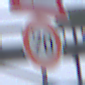
Verkehrszeichen: Geschwindigkeit70
Zusatzzeichen oben: SeitenwindVonLinks
Umgebung: Outdoor, Suburban
Tageszeit: MorningAfternoon
Wetter: Overcast
Licht: Natural
Jahreszeit: NotSpecified
Kontrast: LowContrast